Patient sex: M
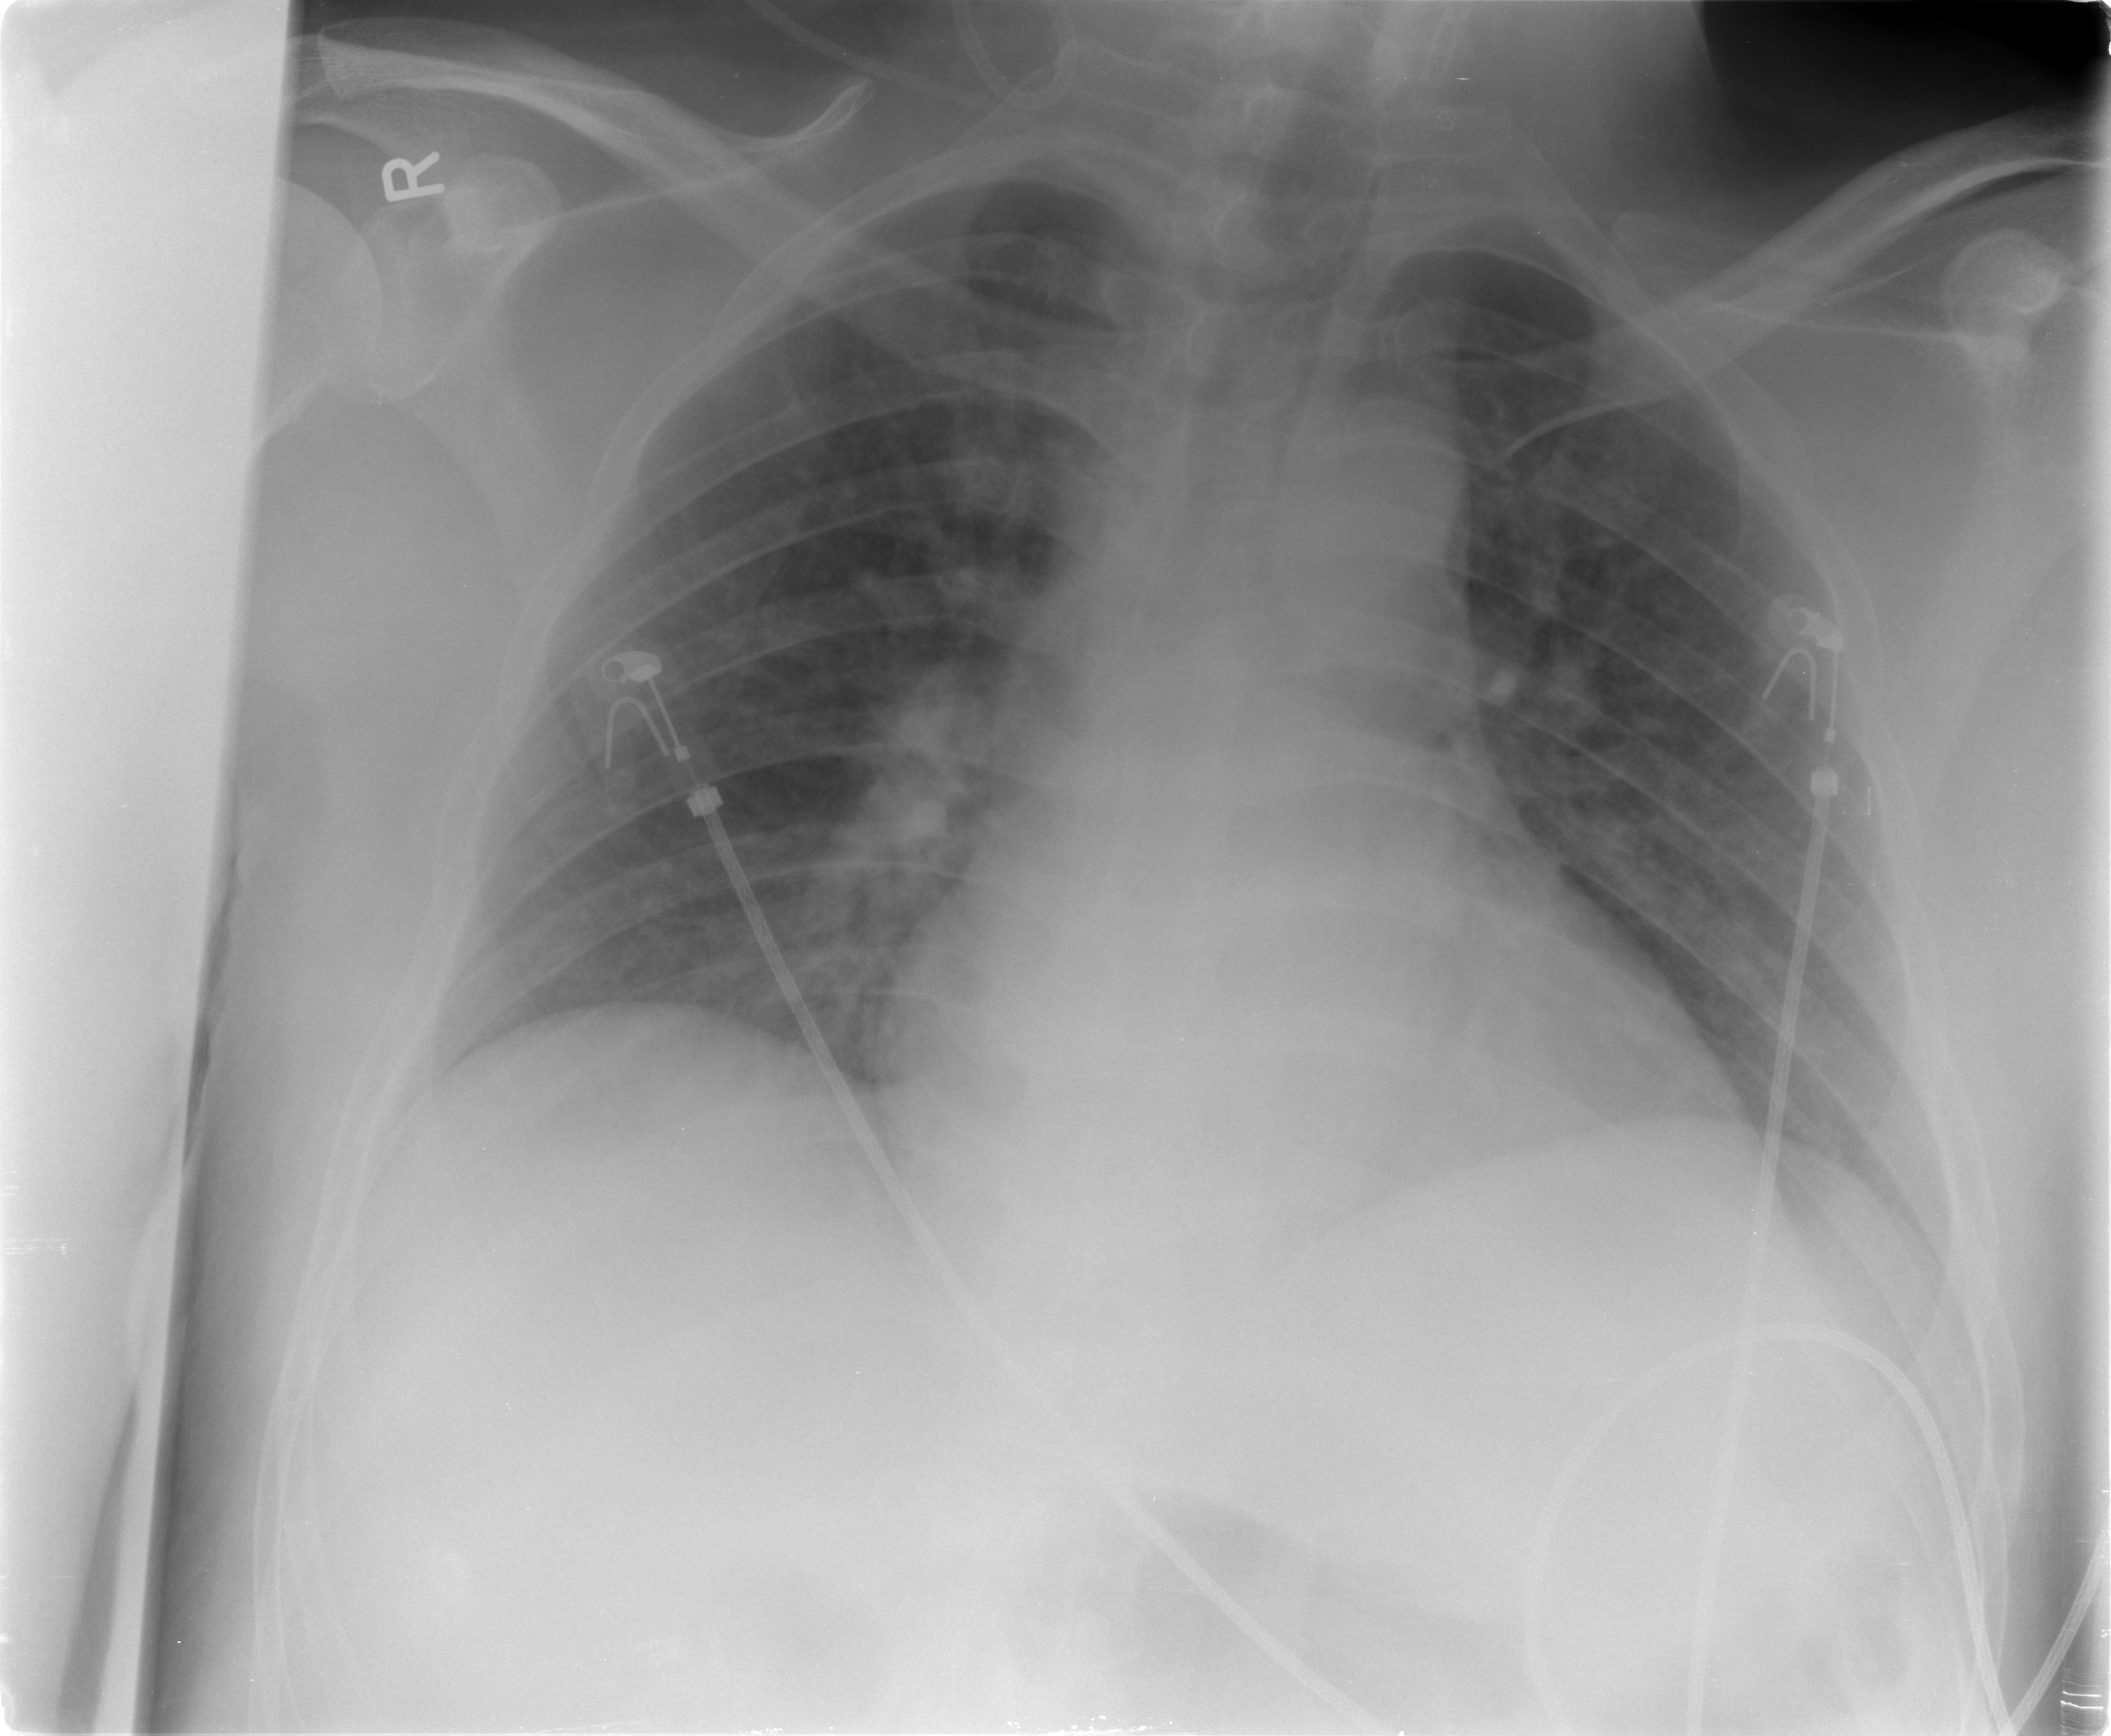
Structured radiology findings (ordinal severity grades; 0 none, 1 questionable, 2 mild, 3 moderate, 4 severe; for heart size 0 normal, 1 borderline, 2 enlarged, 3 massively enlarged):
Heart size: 2
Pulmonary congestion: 2
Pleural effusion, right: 0
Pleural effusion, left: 0
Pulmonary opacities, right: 0
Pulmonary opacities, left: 0
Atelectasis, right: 0
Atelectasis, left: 0